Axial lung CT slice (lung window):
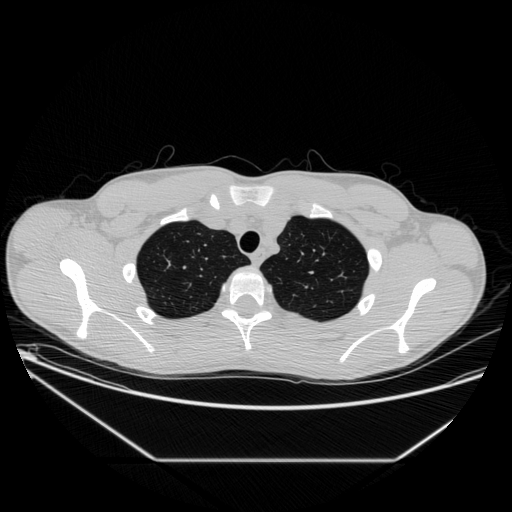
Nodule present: no